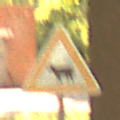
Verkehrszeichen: ViehtriebRechts
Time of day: Midday
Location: Outdoor (Nature)
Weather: PartlyCloudy
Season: NotSpecified
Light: Natural